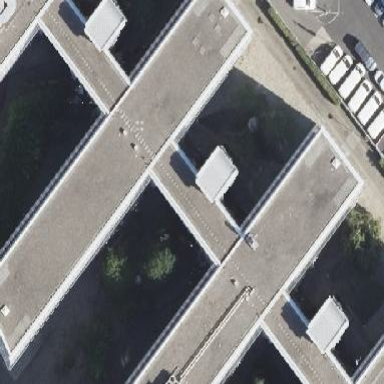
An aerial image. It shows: Office building with flat roof.